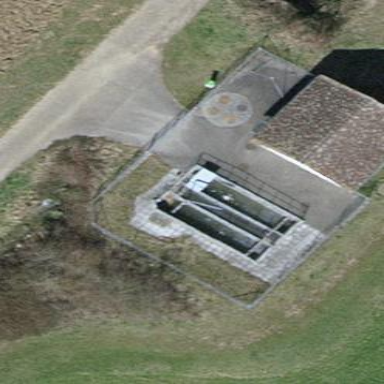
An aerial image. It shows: View of wastewater plant.